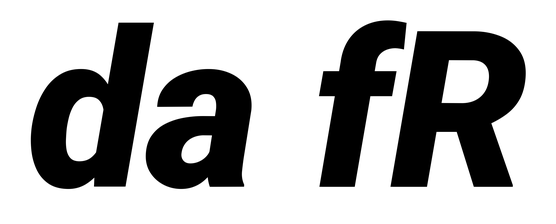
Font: Roboto-Italic_Black_Italic